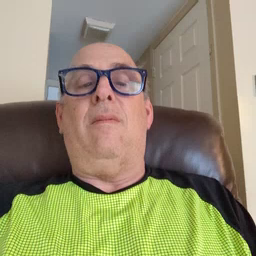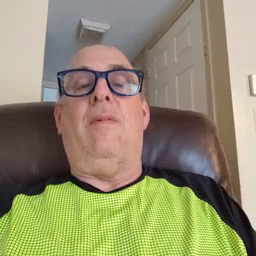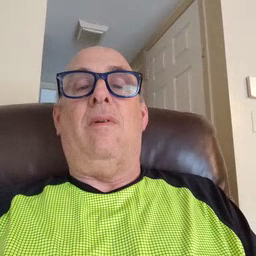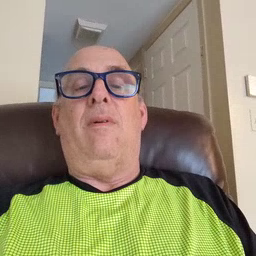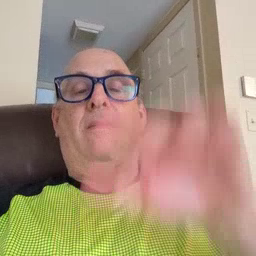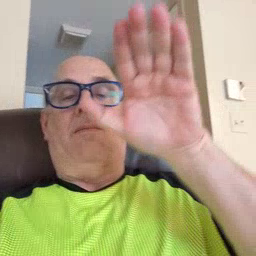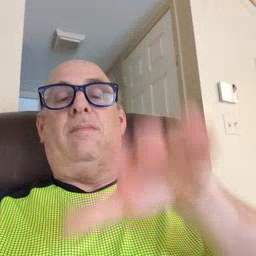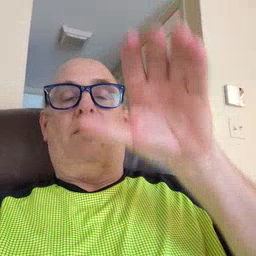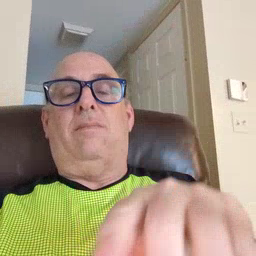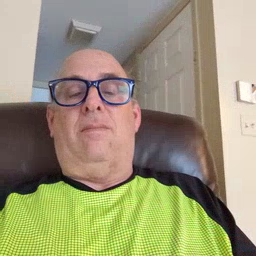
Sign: alligator